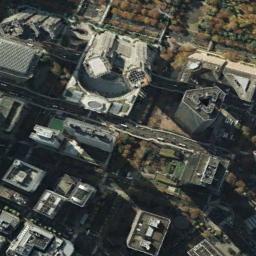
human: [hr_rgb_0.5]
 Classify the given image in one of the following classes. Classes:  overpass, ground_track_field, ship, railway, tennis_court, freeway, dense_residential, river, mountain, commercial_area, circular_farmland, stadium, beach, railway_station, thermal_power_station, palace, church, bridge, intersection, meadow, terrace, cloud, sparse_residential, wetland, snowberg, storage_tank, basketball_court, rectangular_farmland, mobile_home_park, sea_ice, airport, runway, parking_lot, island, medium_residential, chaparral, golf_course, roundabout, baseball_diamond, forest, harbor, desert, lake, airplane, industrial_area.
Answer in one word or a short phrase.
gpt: commercial_area